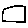
Label: square